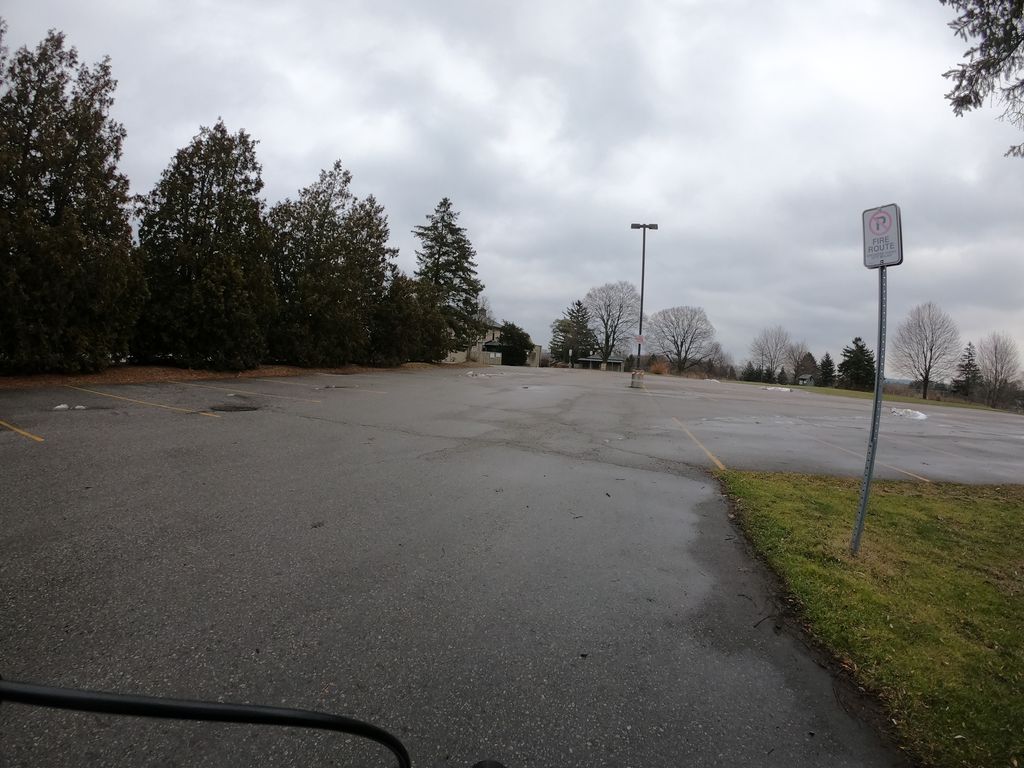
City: kitchener-waterloo